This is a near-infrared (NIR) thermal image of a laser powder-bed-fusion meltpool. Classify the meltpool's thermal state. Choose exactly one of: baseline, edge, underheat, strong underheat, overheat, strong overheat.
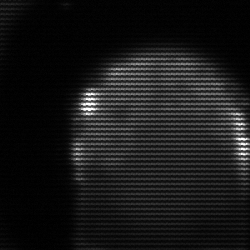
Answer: edge